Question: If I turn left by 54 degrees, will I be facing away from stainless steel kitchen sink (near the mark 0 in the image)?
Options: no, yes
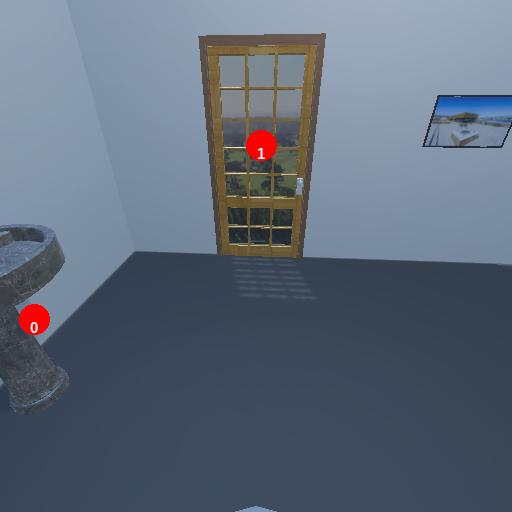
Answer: no